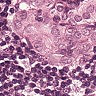
Metastatic tissue present: yes